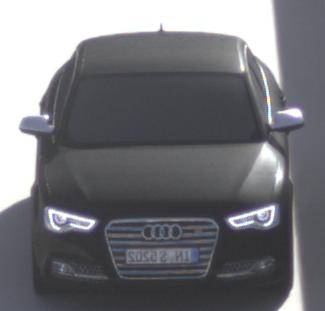
Make: Audi
Model: S5
Detailed model: F5
Model produced from: 2016
Model produced until: 2019
Doors: 2
Color: black
Road condition: dry road
Daytime: morning or afternoon
Contrast: high contrast